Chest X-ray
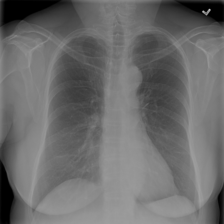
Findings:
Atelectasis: negative
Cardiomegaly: negative
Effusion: negative
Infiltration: negative
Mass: negative
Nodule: negative
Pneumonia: negative
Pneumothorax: negative
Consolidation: negative
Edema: negative
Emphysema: negative
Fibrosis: negative
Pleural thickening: negative
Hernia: negative